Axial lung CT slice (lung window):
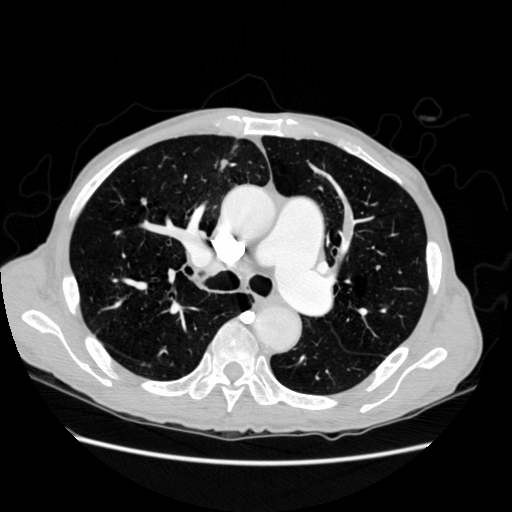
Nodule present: yes
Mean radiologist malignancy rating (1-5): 2